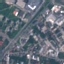
Land use / land cover: Industrial